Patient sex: F
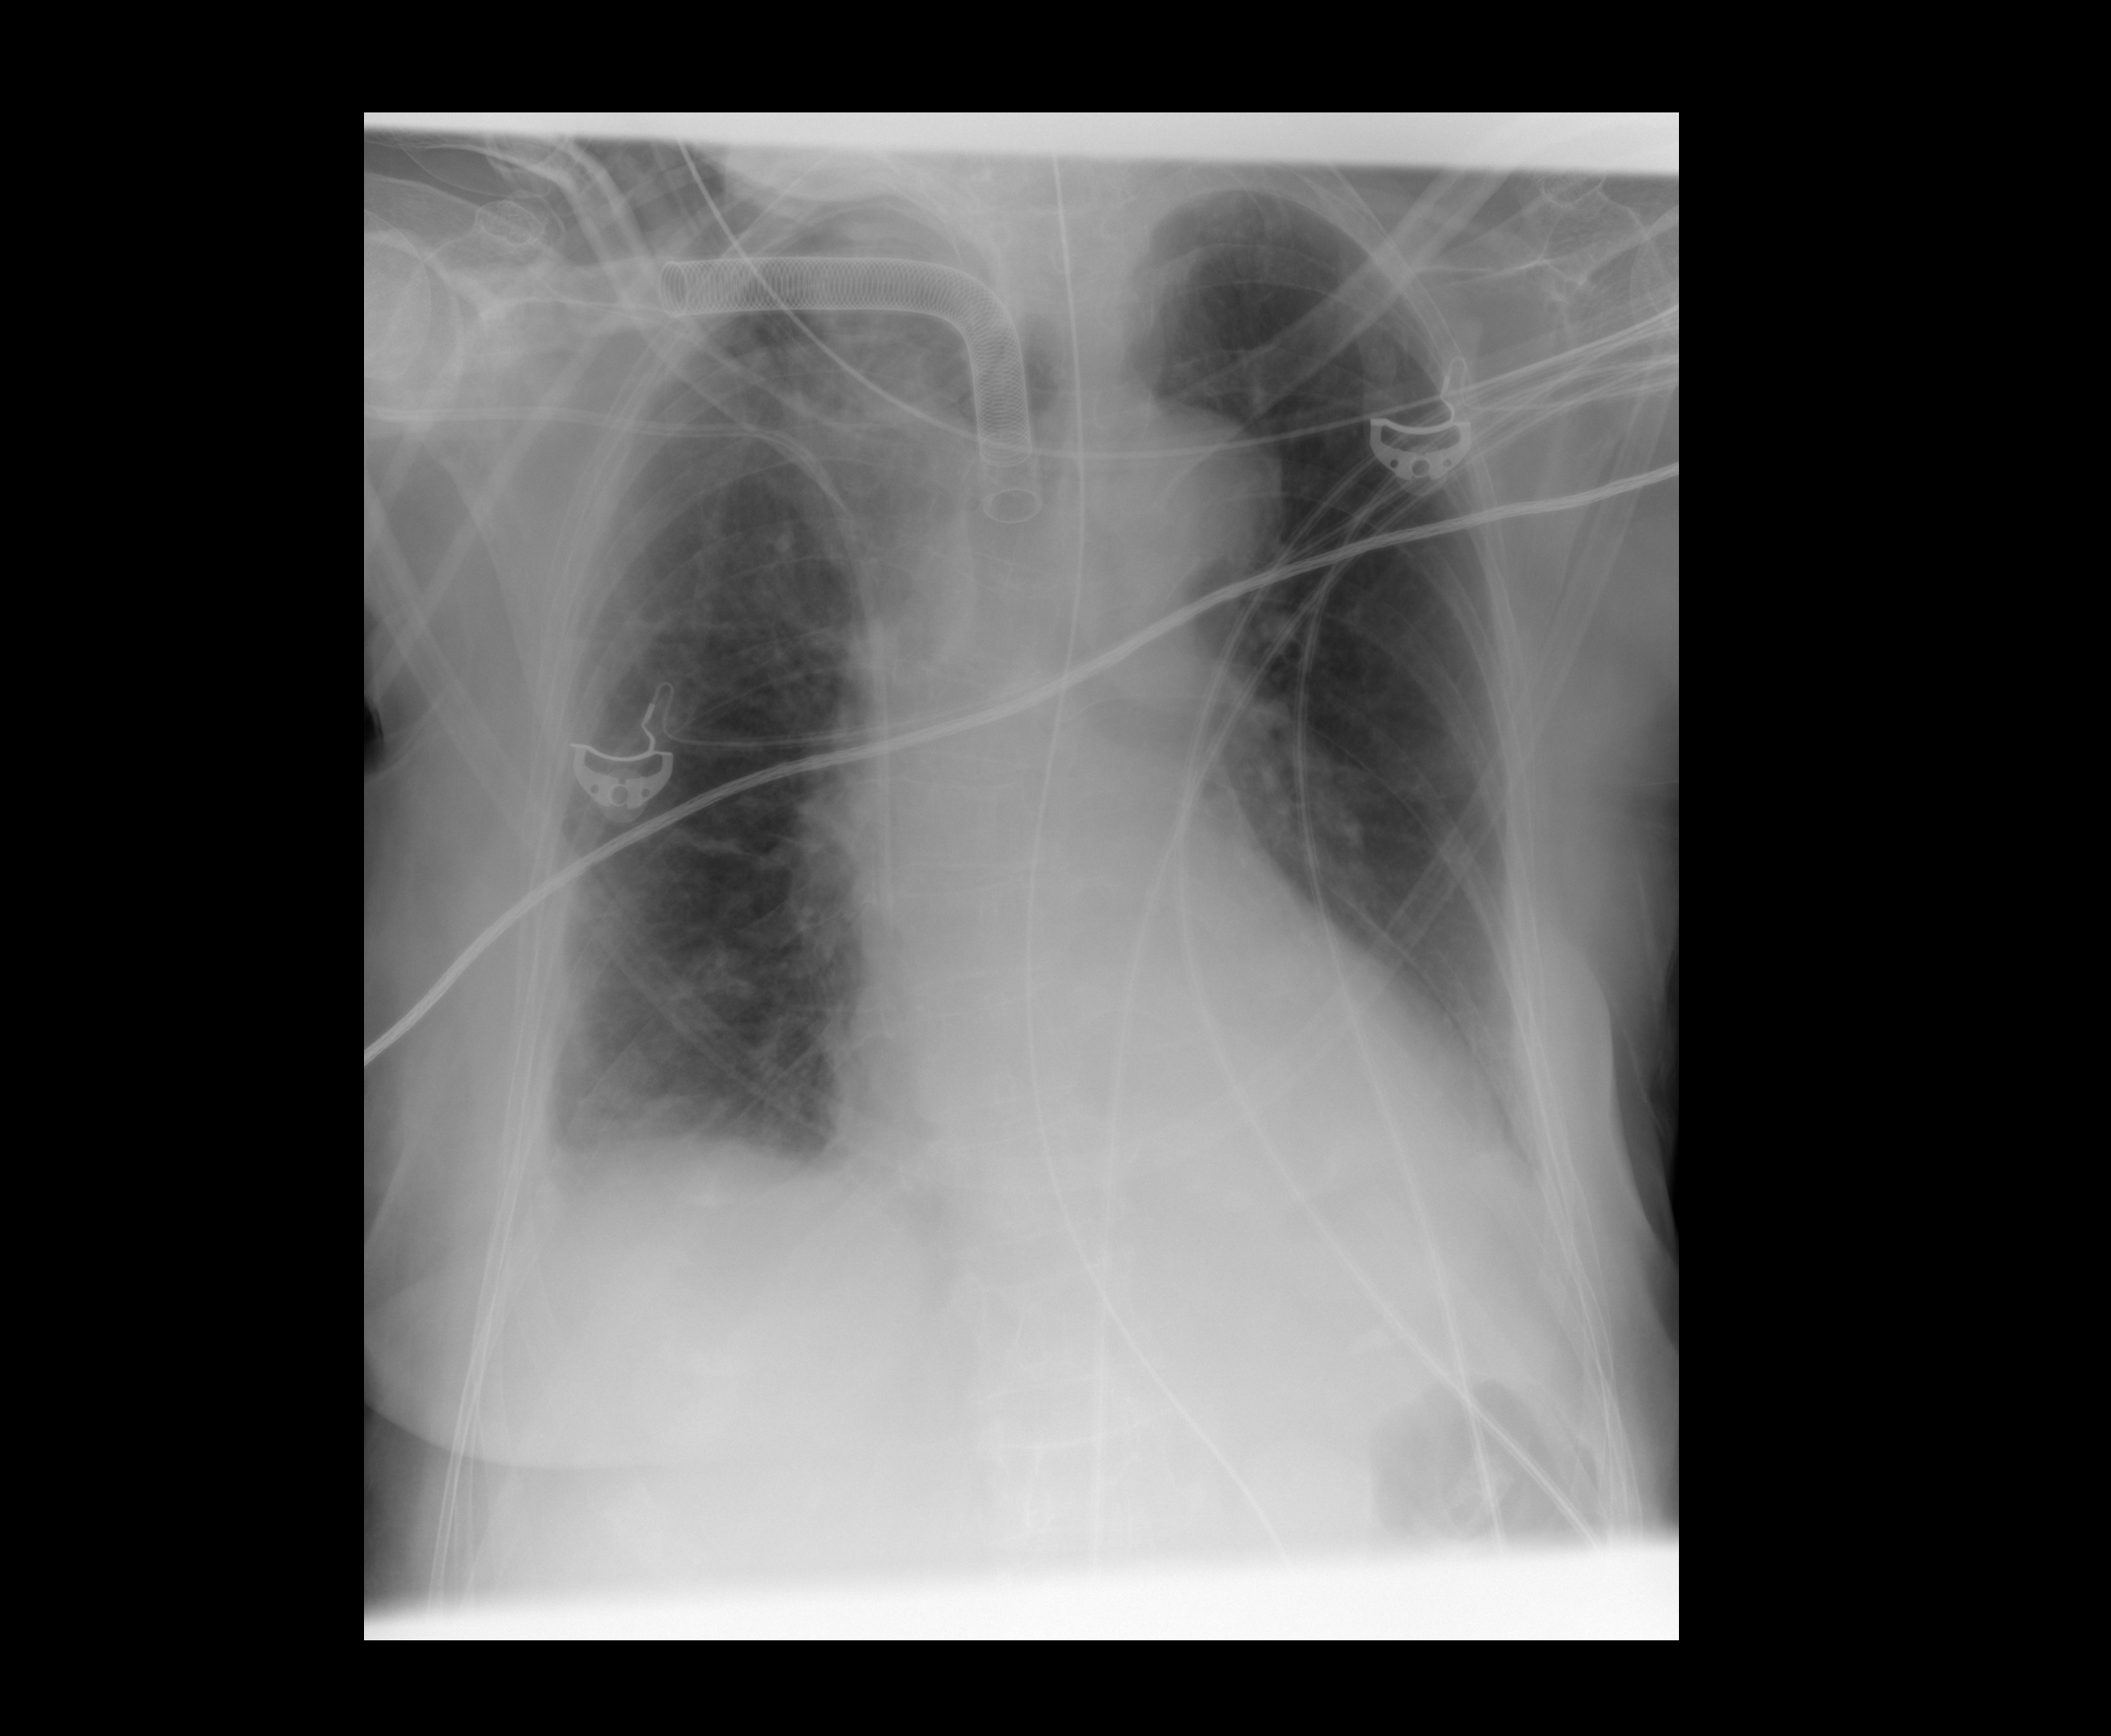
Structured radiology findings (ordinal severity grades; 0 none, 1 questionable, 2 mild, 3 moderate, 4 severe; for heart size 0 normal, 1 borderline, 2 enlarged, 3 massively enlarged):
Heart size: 0
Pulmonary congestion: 0
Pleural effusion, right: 2
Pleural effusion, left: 2
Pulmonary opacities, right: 0
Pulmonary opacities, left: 0
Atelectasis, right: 2
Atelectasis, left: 0